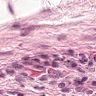
Metastatic tissue present: no